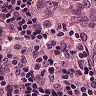
Metastatic tissue present: yes